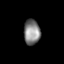
Tissue: lung
Cell type: Others
Senescence score: 0.2229
Nuclear area (px): 400
Mean DAPI intensity: 133.467